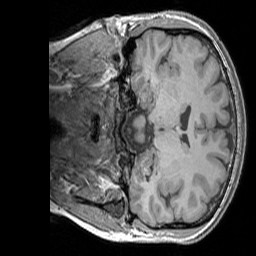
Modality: T1w
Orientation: coronal
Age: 22
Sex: female
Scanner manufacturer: siemens
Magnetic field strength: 3 T
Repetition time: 1.83 s
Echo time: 0.00303 s